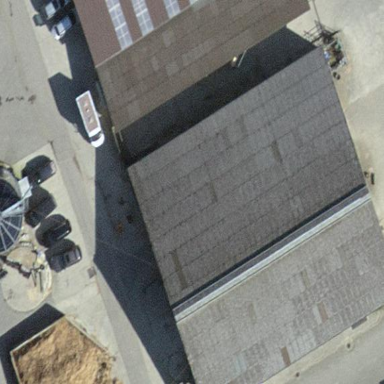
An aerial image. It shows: Barn.